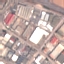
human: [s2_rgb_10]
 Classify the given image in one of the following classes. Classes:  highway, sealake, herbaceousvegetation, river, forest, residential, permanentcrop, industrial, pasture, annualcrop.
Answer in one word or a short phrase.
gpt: Industrial